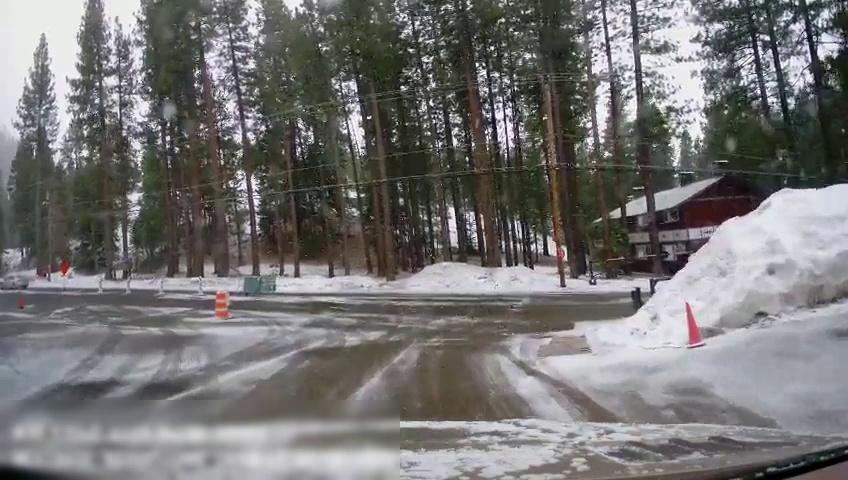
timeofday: Day
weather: Snowy
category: Vehicles | Car
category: Drivable Space